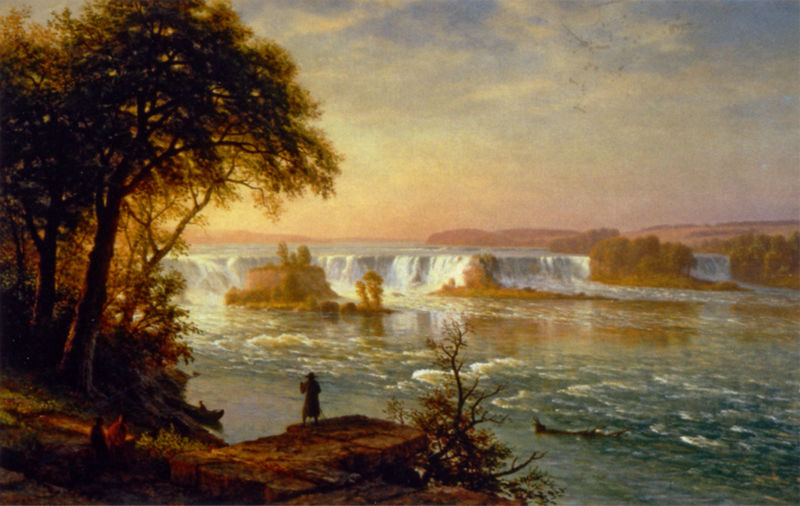
Titel: Die Wasserfälle von St. Anthony
Künstler: Albert Bierstadt
Standort: Madrid
Institution: Museo Thyssen-Bornemisza
Schlagwörter: baum, blau, felsen, gemälde, himmel, laub, mann, meer, schatten, wasser, weiß, wolken, bäume, fluss, gelb, grün, landschaft, menschen, see, sitzen, ufer, abend, braun, hut, licht, männer, orange, schwarz, ölbild, ausblick, blick, rot, weg, wiese, leute, malerei, mensch, öl, ast, dämmerung, ebene, felder, ferne, horizont, hügel, natur, strauch, weite, busch, gewässer, sonne, sträucher, wiesen, insel, gold, mantel, rosa, wasserfall, boot, kahn, reiter, stock, vogelschwarm, deutschland, gischt, küste, rückenansicht, welle, wellen, warm, berge, fels, sonnenuntergang, herbst, amerika, friedrich, romantik, strom, stromschnellen, gewalt, naturgewalt, treibgut, treibholz, untergang, aufgang, stimmung, stufe, abendrot, waldrand, gestade, lichtung, rückenfigur, ölmalerei, maultier, betrachten, romantisch, wanderer, fall, usa, golden, caspar david friedrich, röte, kitschig, abendlicht, inseln, tosen, elbe, menschn, wasswe, gewaltig, floß, breite, dahl, wasserfälle, schaffhausen, donau, flößer, solken, viktoriafälle, strauh, hoirzont, himmel#, 1810, 1820, sonneununtergang, berege, treidgut, wellen himmel blau